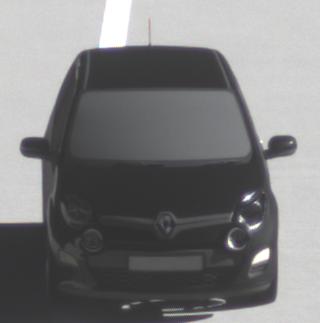
Make: Renault
Model: Twingo 1.2 LEV 16V 75
Detailed model: Twingo (II)
Model produced from: 2012/01
Model produced until: 2014/07
Doors: 3
Color: black
Road condition: dry road
Daytime: morning or afternoon
Contrast: high contrast